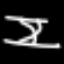
Label: hourglass